Question: I'm trying to change the amount of rows shown on the gridView (Yii2) but I couldn't find anything in their documentation.
Is it even possible or do I have to have to use another extension? (Kartik for example.)
Also, is it possible to remove
as shown beneath?

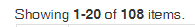
Answer: To change the number of items displayed per page, you need to set 'pagination' in your data provider.
Example:
'''
$dataProvider = new ActiveDataProvider([
...
'pagination' => [
'pageSize' => 10,
],
]);
'''
As for removing information about displayed items you need to remove 'summary' from 'layout':
'''
<?= GridView::widget([
...
'layout' => "{items}
{pager}",
]) ?>
'''
- <URL>